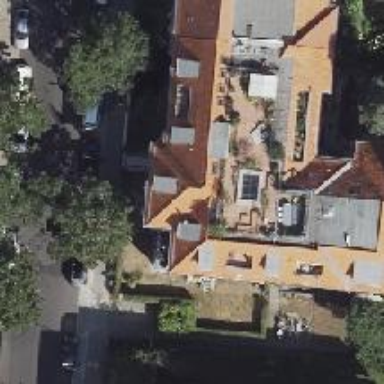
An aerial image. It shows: Building consisting of apartments with double saltbox roof shape.